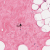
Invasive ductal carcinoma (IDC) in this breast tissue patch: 0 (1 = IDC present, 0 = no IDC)